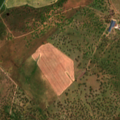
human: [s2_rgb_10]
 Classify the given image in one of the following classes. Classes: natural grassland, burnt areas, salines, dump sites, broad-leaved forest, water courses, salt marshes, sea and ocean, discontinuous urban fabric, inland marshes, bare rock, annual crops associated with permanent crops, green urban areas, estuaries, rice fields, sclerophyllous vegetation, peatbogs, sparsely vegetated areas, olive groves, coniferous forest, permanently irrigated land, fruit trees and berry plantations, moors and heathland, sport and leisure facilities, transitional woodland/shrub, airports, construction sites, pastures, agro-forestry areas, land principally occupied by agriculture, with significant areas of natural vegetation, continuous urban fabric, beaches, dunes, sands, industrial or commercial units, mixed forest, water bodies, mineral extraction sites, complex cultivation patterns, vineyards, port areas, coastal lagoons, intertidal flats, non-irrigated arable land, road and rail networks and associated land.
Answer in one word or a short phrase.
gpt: continuous urban fabric